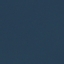
Label: SeaLake